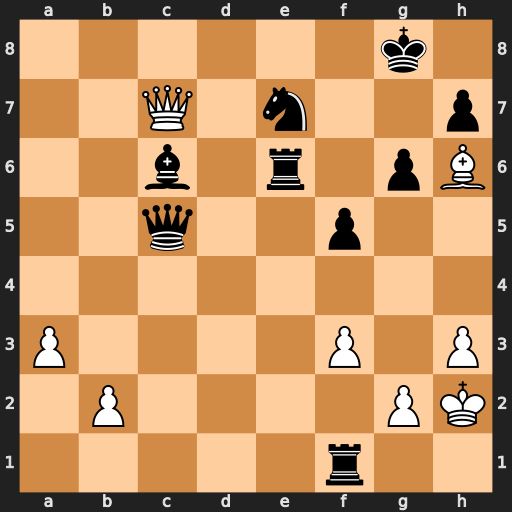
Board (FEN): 6k1/2Q1n2p/2b1r1pB/2q2p2/8/P4P1P/1P4PK/5r2
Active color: w
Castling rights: -
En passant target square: -
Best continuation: Qd8+ Kf7 Qf8#